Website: bh-photo
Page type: address-validator
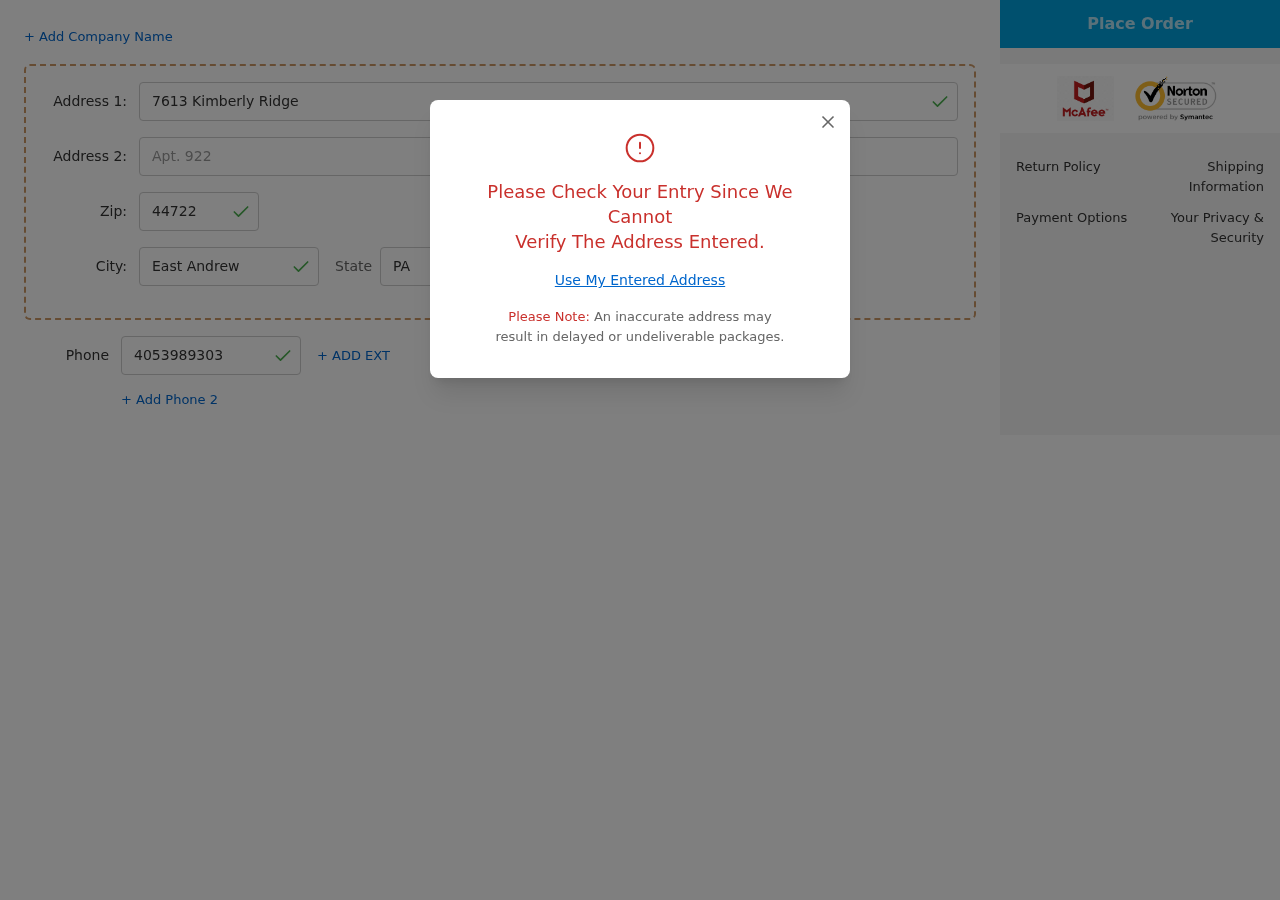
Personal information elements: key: PII_CITY
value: East Andrew
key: PII_PHONE
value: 4053989303
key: PII_POSTCODE
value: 44722
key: PII_STATE_ABBR
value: PA
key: PII_STREET
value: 7613 Kimberly Ridge
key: PII_STREET2
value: Apt. 922